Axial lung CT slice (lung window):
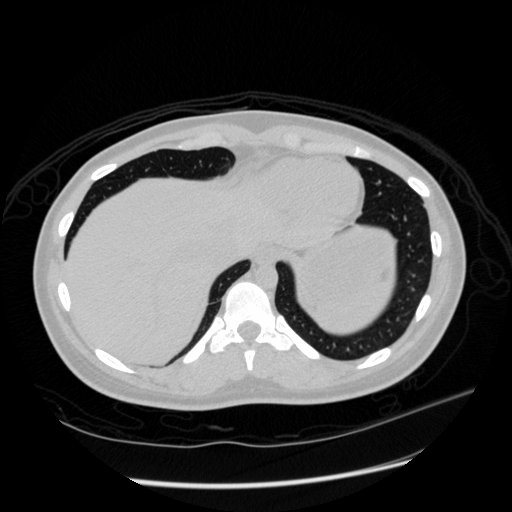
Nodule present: no